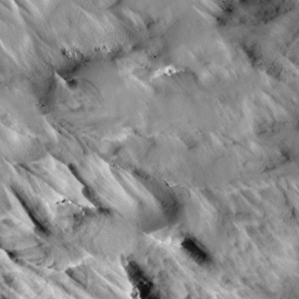
Label: non_frost